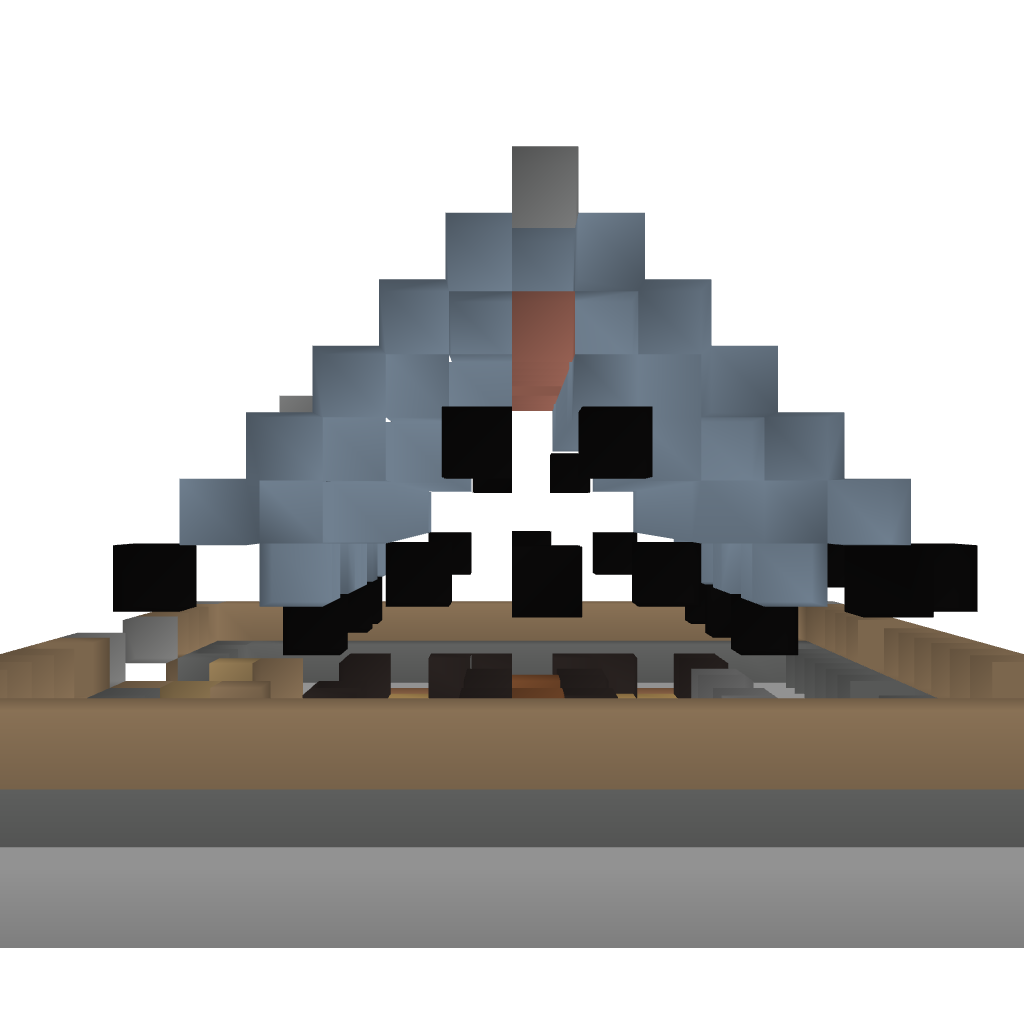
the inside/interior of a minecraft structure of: Storage House